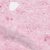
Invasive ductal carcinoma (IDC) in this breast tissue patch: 0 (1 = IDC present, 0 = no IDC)